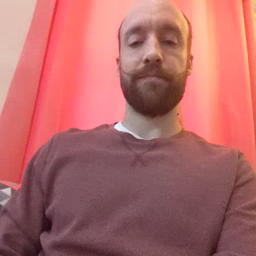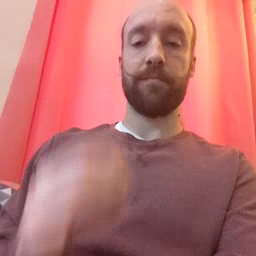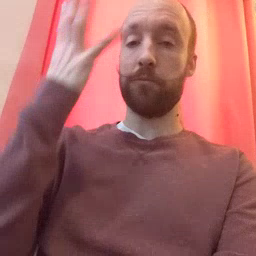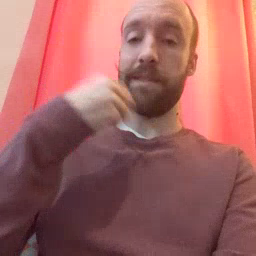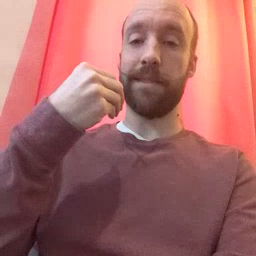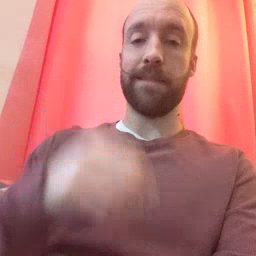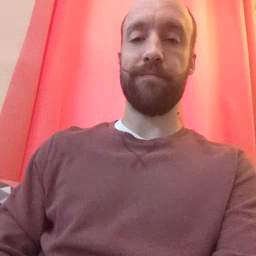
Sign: pretty